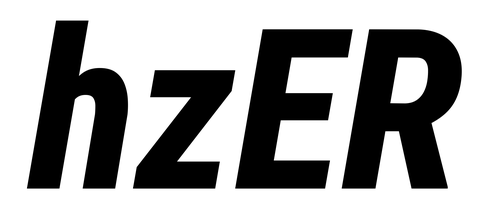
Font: Roboto-Italic_Condensed_ExtraBold_Italic